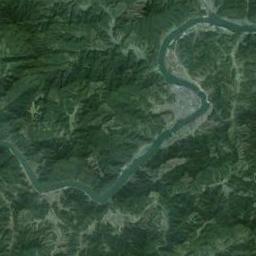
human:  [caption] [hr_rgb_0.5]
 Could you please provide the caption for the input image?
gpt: The river goes through mountains with green plants .

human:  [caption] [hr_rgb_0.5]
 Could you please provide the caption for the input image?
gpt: A winding, Light green river, With green mountains on both sides and large buildings .

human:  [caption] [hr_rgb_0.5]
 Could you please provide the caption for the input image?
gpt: There are many trees around the river .

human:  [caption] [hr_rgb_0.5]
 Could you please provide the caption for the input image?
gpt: The dark green river with a winding bank goes through the mountainous area covered with vegetation .

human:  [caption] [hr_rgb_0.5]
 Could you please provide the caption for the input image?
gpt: There are green forests and meadows around the river .